Question: Basically I need to create a UIScrollView in my SpriteKit project but i'm having a lot of problem adding SKButtons (custom SKNode class for button management). So I proceeded to create a scrollable SKNode with touch gesture but, obviously, this bar won't have the native UIScrollView acceleration: the feature I was looking for.
So tried to overtake this problem by adding a native UIScrollView and catch every change of position, like this:

using this code:
'''
-(void)scrollViewDidScroll:(UIScrollView *)scrollView
{
[blueNode setPosition:CGPointMake(blueNode.position.x, scrollerUI.contentOffset)];
}
'''
This works right but foolishly I forgot that if I add buttons, the touch gesture won't recognize the button's touch event! (The UIScrollView has the priority).
Maybe is just a stupid question but I don't really know how to figure it out. Maybe programming my own acceleration methods?
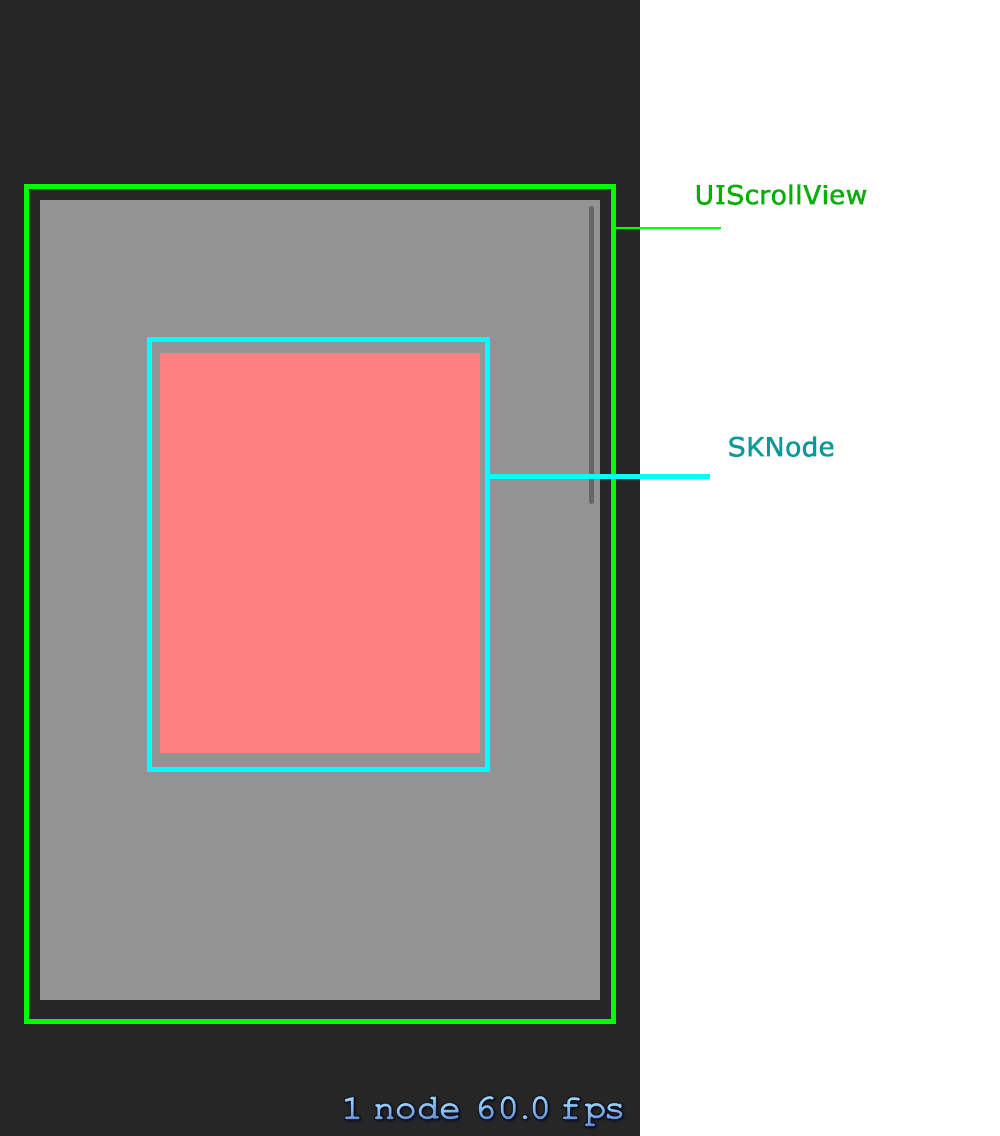
Answer: I think I came up with a solution to handle touches. Since the 'UIScrollView' eats all the touches to allow it to scroll you need to pass them to the 'SKScene'. You can do that by subclassing 'UIScrollView':
'''
class SpriteScrollView: UIScrollView {
var scene: SKScene?
override func touchesBegan(touches: Set<NSObject>, withEvent event: UIEvent) {
scene?.touchesBegan(touches, withEvent: event)
}
override func touchesMoved(touches: Set<NSObject>, withEvent event: UIEvent) {
scene?.touchesMoved(touches, withEvent: event)
}
override func touchesCancelled(touches: Set<NSObject>!, withEvent event: UIEvent!) {
scene?.touchesCancelled(touches, withEvent: event)
}
override func touchesEnded(touches: Set<NSObject>, withEvent event: UIEvent) {
scene?.touchesEnded(touches, withEvent: event)
}
}
'''
Then your scene needs to see if the touch hits any nodes and appropriately send the touches to those nodes. So in your 'SKScene' add this:
'''
var nodesTouched: [AnyObject] = []
override func touchesBegan(touches: Set<NSObject>, withEvent event: UIEvent) {
super.touchesBegan(touches, withEvent: event)
let location = (touches.first as! UITouch).locationInNode(self)
nodesTouched = nodesAtPoint(location)
for node in nodesTouched as! [SKNode] {
node.touchesBegan(touches, withEvent: event)
}
}
override func touchesMoved(touches: Set<NSObject>, withEvent event: UIEvent) {
super.touchesMoved(touches, withEvent: event)
for node in nodesTouched as! [SKNode] {
node.touchesMoved(touches, withEvent: event)
}
}
override func touchesCancelled(touches: Set<NSObject>!, withEvent event: UIEvent!) {
super.touchesCancelled(touches, withEvent: event)
for node in nodesTouched as! [SKNode] {
node.touchesCancelled(touches, withEvent: event)
}
}
override func touchesEnded(touches: Set<NSObject>, withEvent event: UIEvent) {
super.touchesEnded(touches, withEvent: event)
for node in nodesTouched as! [SKNode] {
node.touchesEnded(touches, withEvent: event)
}
}
'''
I hope this helps someone even though the question is months old.